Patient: sex F, age 77
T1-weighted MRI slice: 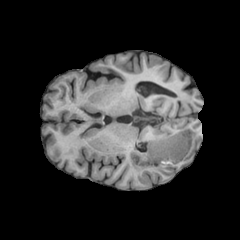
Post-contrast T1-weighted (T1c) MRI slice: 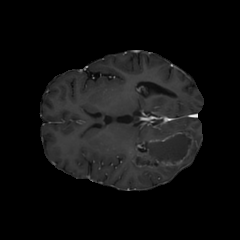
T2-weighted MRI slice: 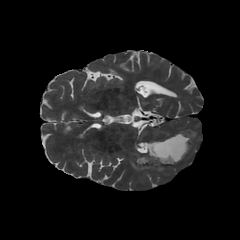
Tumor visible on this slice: yes
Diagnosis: Glioblastoma, IDH-wildtype
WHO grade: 4